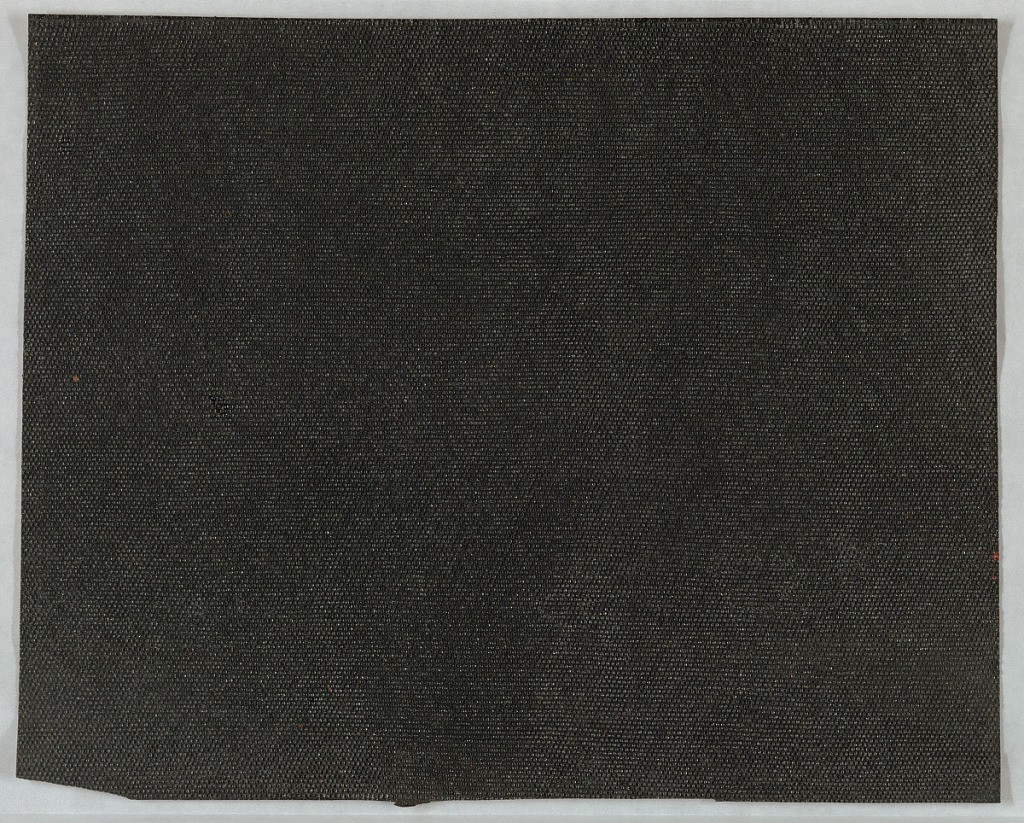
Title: Sidewall
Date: ca. 1885
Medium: Fiber composition, tung oil, embossed
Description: Imitation leather. Diaper of tiny close-set beads.